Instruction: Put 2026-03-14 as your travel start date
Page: home
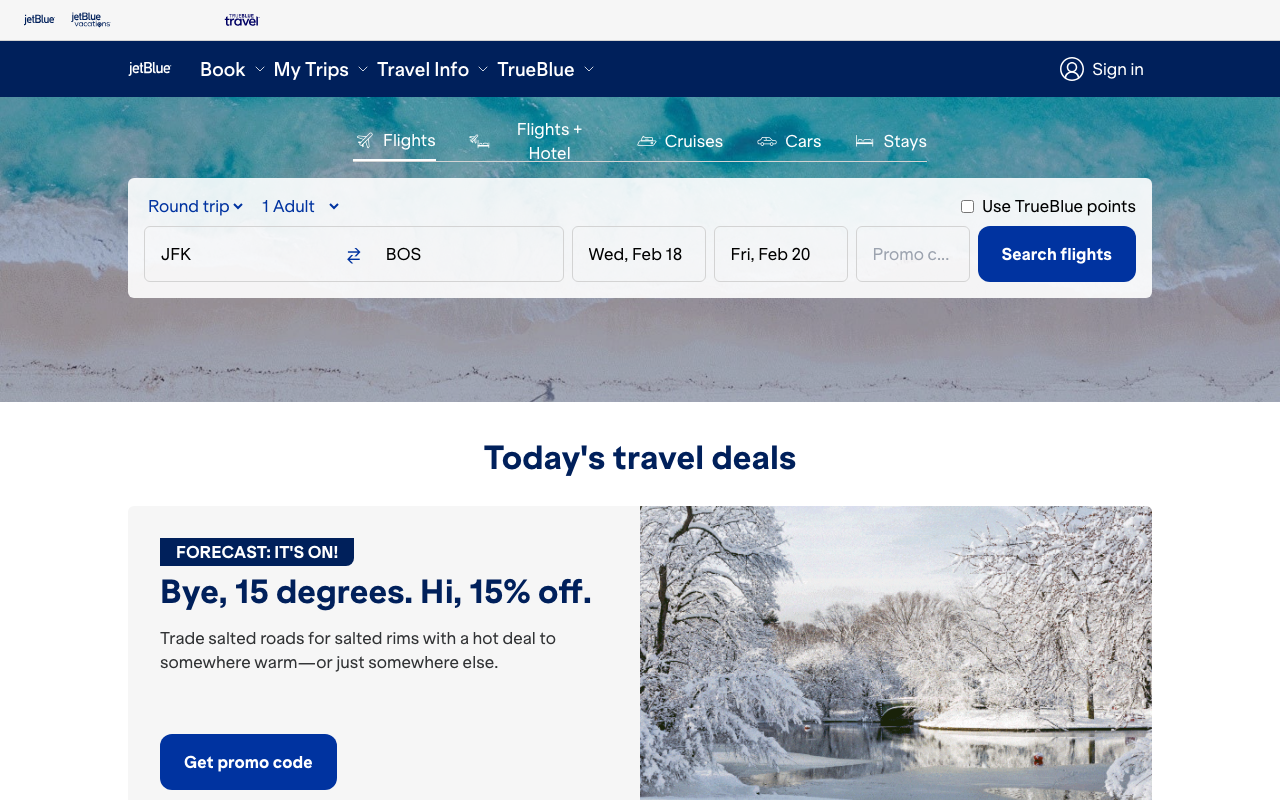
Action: type